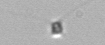
Label: Chaetoceros_tenuissimus